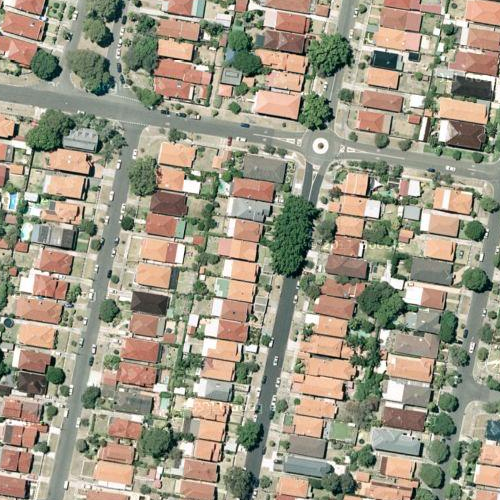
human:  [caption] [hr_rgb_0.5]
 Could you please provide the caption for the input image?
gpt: A town with many houses arranged neatly and divided by some roads .

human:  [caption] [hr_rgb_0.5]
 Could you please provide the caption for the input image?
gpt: A residential area with houses arranged neatly while many plants on the roadside .

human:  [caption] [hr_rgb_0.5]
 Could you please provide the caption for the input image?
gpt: Lots of houses with red and orange roofs arranged in lines .

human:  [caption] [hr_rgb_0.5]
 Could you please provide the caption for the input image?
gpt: A residential area with houses arranged neatly and some roads go through this area .

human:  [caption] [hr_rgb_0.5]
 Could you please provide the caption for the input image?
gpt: A residential area with houses densely arranged and some crossroads in the middle .